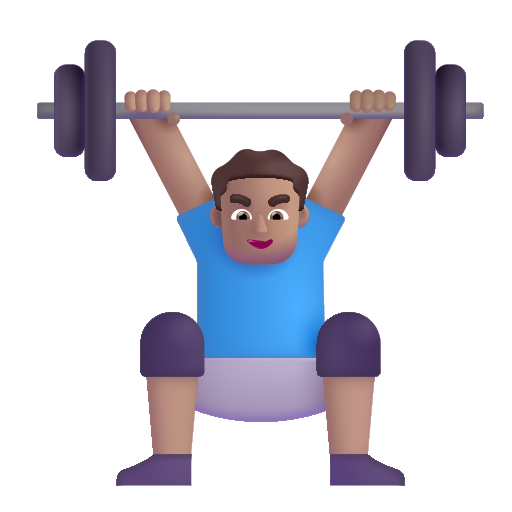
man lifting weights color